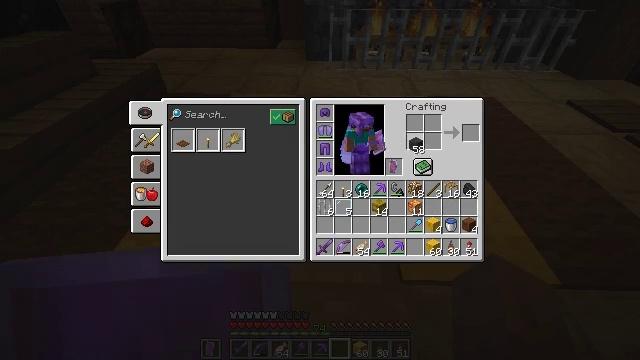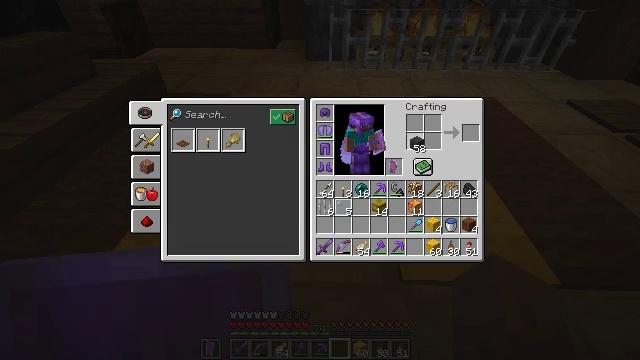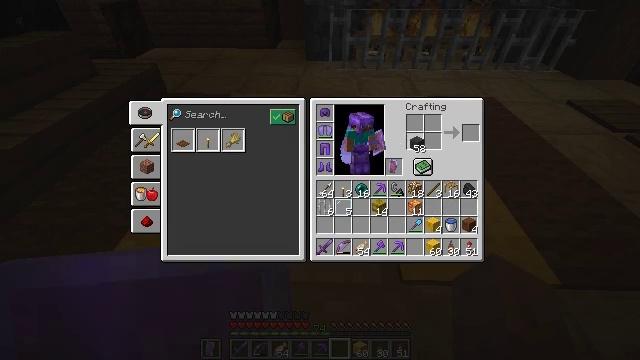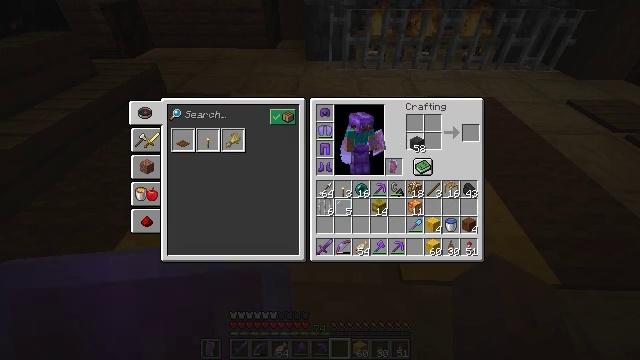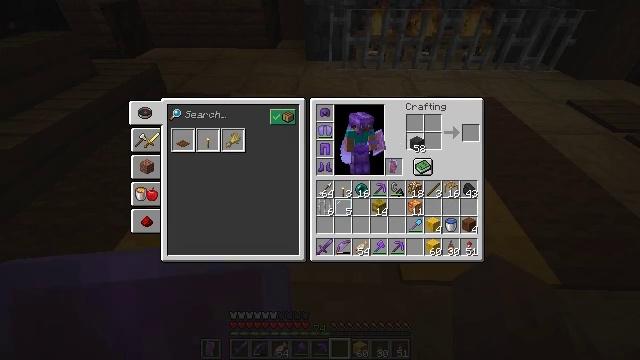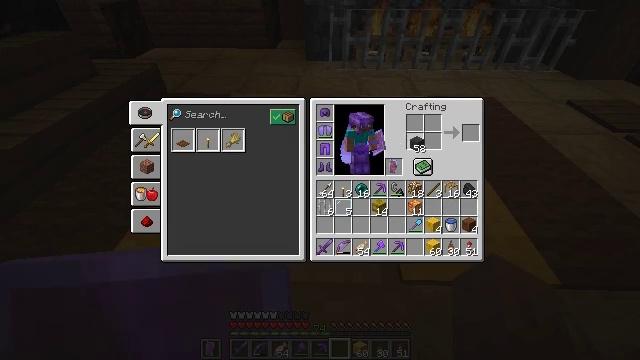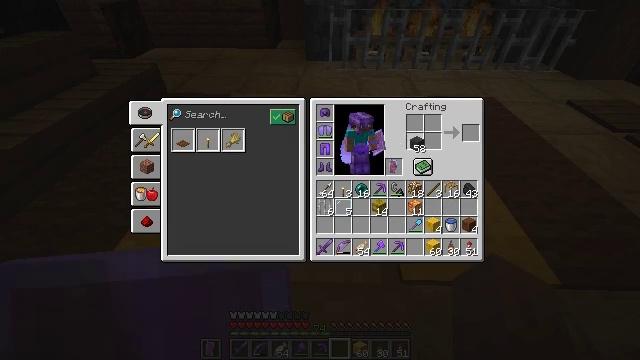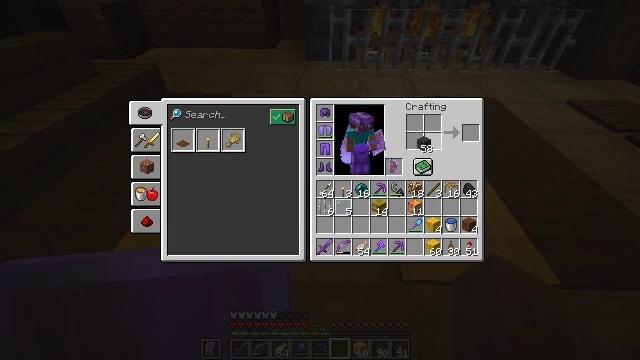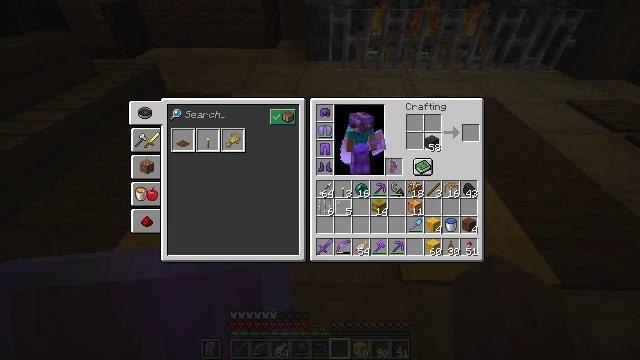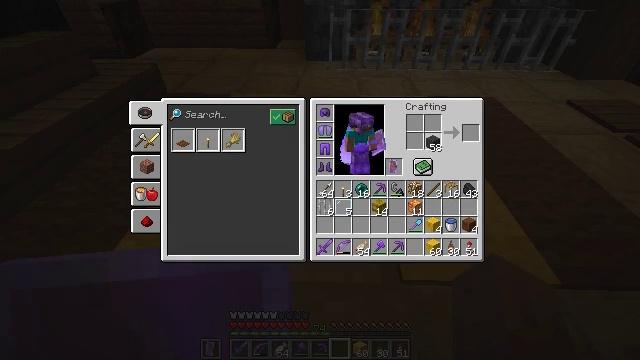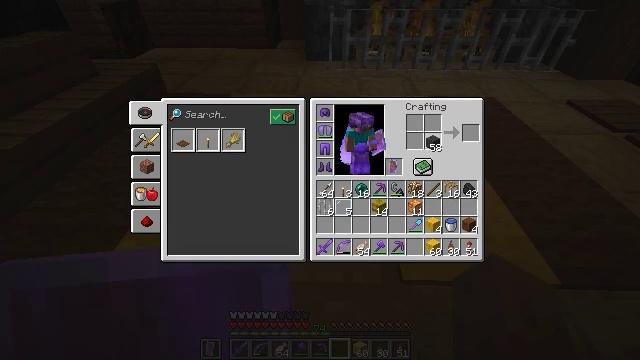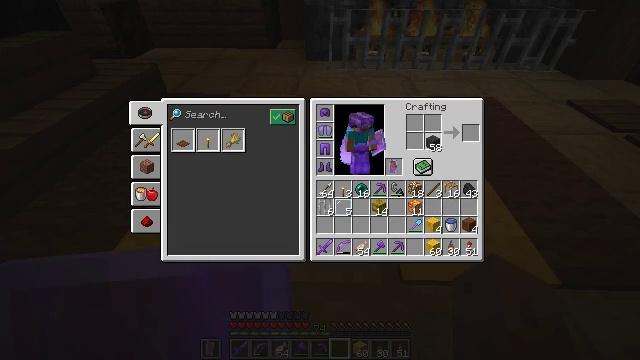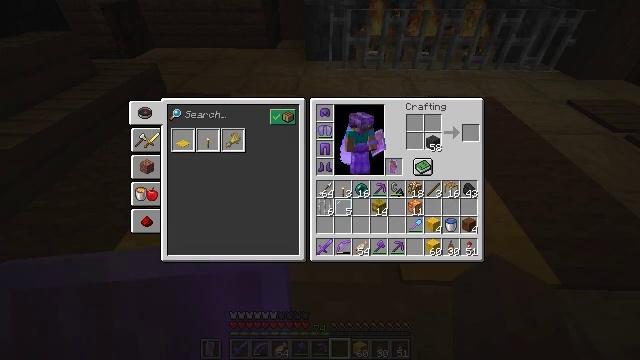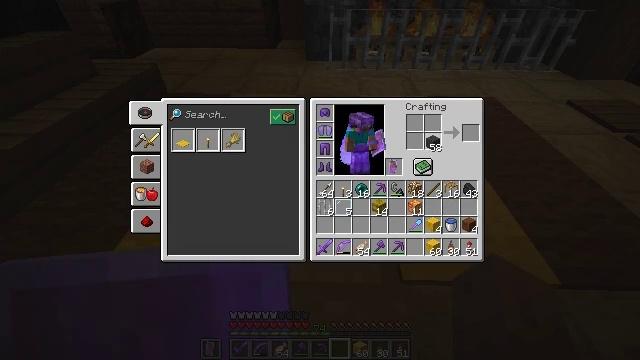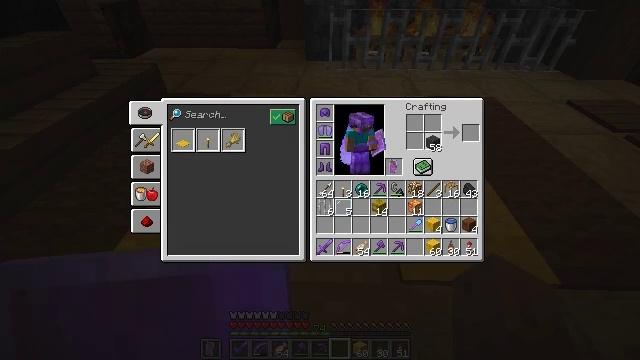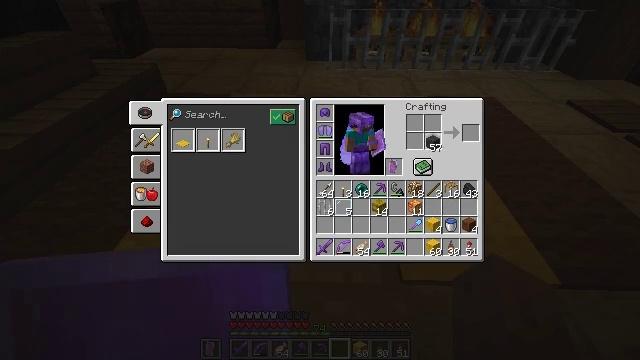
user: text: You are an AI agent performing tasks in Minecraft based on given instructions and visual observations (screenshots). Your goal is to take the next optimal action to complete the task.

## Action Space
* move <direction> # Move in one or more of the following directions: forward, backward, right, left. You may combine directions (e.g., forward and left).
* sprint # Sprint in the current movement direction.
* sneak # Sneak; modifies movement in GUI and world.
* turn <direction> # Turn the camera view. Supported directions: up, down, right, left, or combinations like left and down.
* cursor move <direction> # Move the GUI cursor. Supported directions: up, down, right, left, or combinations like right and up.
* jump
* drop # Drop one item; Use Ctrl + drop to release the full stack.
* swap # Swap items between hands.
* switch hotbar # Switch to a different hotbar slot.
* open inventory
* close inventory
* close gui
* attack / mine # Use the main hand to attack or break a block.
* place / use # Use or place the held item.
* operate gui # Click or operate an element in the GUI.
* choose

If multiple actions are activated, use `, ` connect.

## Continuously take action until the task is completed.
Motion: motion action
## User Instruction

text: Craft a gray carpet.
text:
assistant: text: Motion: no_op
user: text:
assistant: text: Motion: no_op
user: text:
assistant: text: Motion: no_op
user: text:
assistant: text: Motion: choose
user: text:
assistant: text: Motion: choose
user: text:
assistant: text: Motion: choose
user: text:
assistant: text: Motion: choose
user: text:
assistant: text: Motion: cursor move right, choose
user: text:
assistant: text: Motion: choose
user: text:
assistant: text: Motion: choose
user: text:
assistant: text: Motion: choose
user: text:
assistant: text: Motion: choose
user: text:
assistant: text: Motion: choose
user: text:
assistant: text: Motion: choose
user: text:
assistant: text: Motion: no_op
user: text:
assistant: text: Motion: no_op
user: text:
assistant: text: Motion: cursor move left
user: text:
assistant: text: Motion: no_op
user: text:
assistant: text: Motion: no_op
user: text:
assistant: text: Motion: no_op
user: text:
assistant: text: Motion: no_op
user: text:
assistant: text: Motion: no_op
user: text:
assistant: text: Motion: no_op
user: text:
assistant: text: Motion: no_op
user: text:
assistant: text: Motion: no_op
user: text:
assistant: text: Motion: no_op
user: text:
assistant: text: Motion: no_op
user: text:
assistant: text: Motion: choose
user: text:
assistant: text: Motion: choose
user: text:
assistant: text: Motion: choose